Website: walmart
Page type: customer-info-address
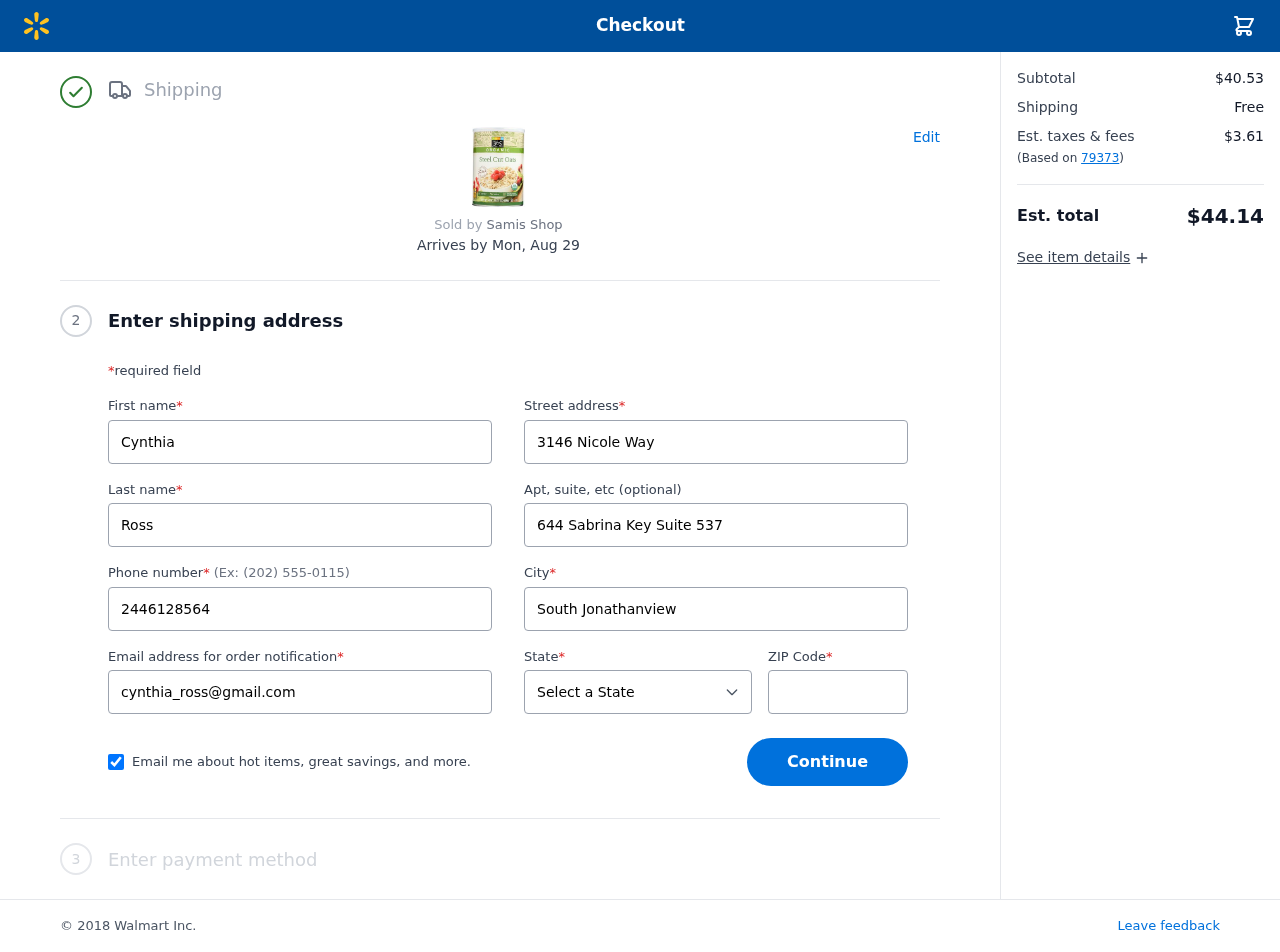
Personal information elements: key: PII_CITY
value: South Jonathanview
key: PII_EMAIL
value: cynthia_ross@gmail.com
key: PII_FIRSTNAME
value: Cynthia
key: PII_LASTNAME
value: Ross
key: PII_PHONE
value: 2446128564
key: PII_POSTCODE
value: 79373
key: PII_STATE
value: South Carolina
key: PII_STREET
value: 3146 Nicole Way
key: PII_STREET2
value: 644 Sabrina Key Suite 537
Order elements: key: ORDER_DELIVERY_DATE
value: Mon, Aug 29
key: ORDER_SUBTOTAL
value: $40.53
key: ORDER_SHIPPING_COST
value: Free
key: ORDER_TAX
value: $3.61
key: ORDER_TOTAL
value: $44.14